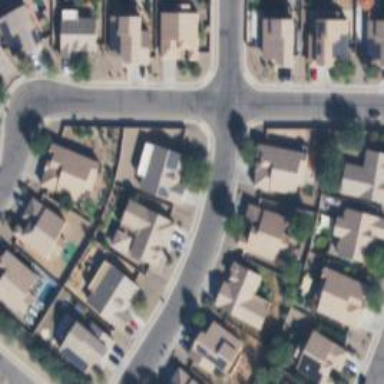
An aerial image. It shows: Residential road.